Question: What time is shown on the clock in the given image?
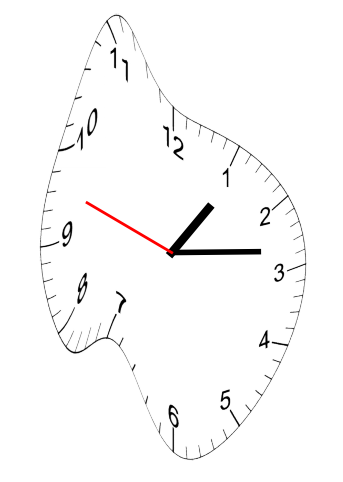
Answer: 01:13:48